Question: I have my program that paint the backcolor of a combobox column in a datagridview.
I win xp everything works fine, but in win 7 the comboboxes have the gray color:

if you look the shot, you see that the combobox columns are grayed, but they must be yellow like the other columns.
if I use the old windows theme the grid is ok, but I wish use the new themes of win 7.
(i'm the developer, so I can change the code to paint the cell)
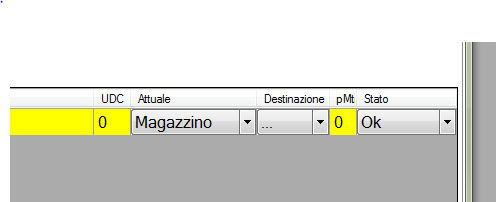
Answer: solved, use flat style for the combobox and the color is shown correctly